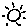
Label: sun